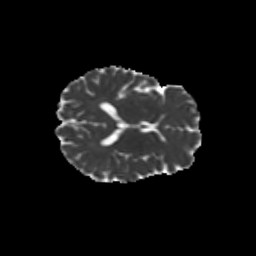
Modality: MD
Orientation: axial
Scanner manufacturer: siemens
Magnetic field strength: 3 T
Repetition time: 9.2 s
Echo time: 0.084 s